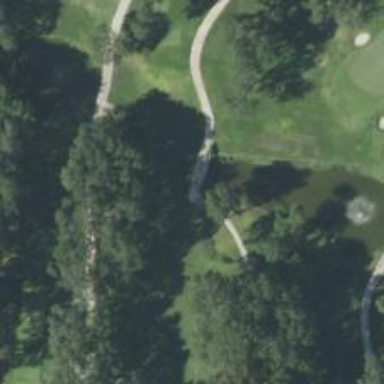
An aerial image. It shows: Golf cartpath that is also road path.